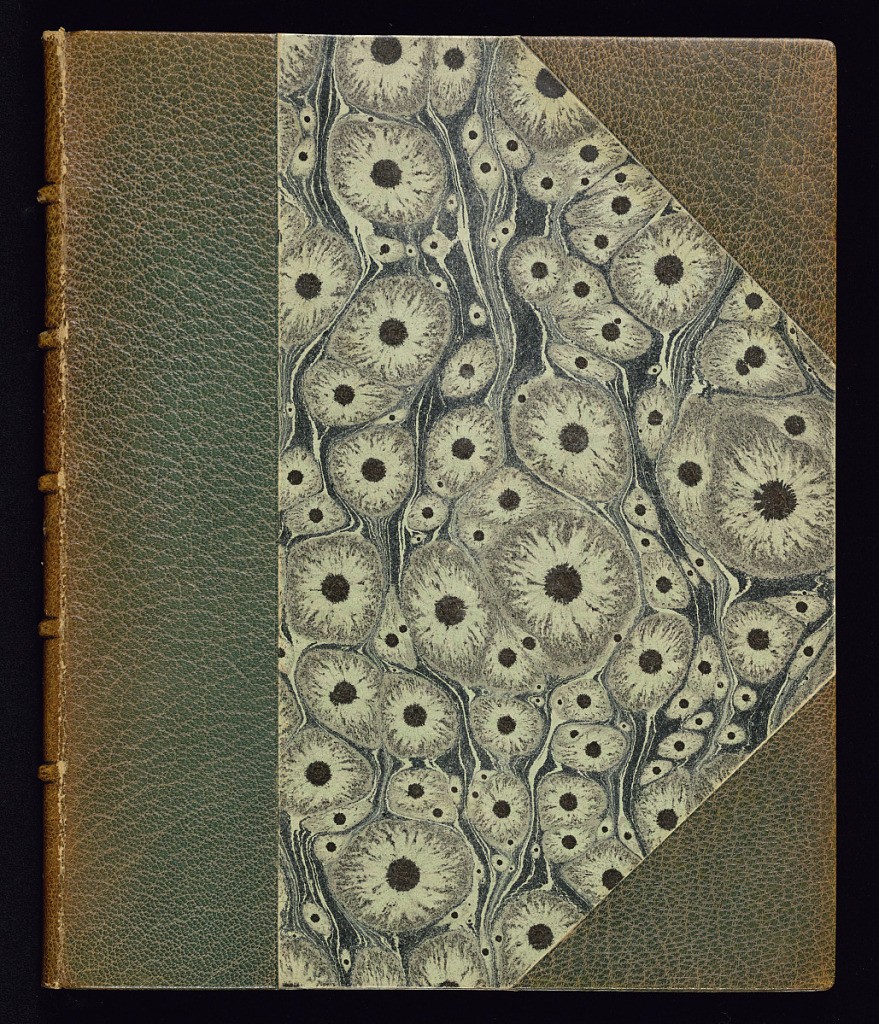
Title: Album of Trophy Designs
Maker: Jean-Baptiste Huet, French, 1745 – 1811
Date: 18th century
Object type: Album
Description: Album of trophy designs etched in the crayon manner and printed in red ink.